【题型】填空题　【知识点】立体几何　【难度】easy
如图，某酒杯上半部分的形状为倒立的圆锥，杯深8cm，上口宽6cm，若以$30\mathrm{cm^3/s}$的匀速往杯中注水，当水深为4cm时，酒杯中水升高的瞬时变化率$v = \underline{\quad\quad\quad\quad} \mathrm{cm/s}$。

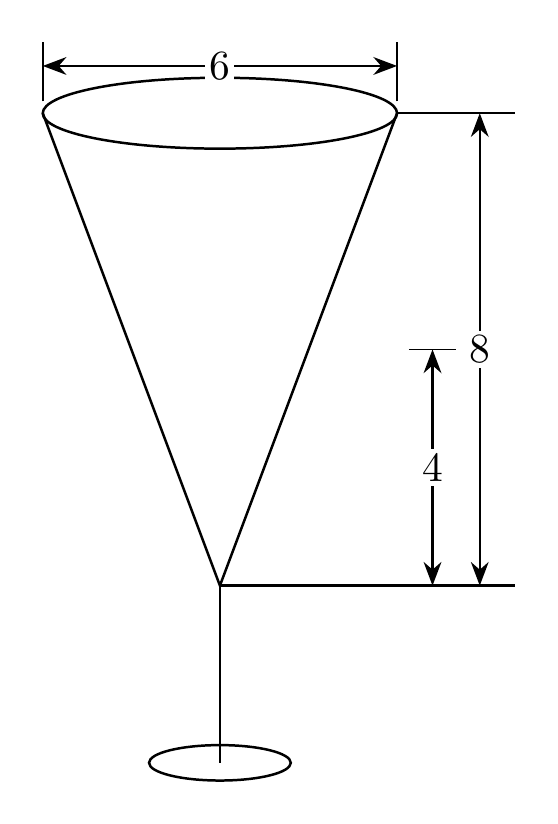
【解答】
【答案】$\boldsymbol{\dfrac{40}{3\pi}}$

【分析】由导数物理意义，结合变化的快慢与变化率及求导公式求解即可。

【解答】解：由题意，设$t$时刻水面高为$h$，水面圆半径为$r$，\\
则$\dfrac{r}{h} = \dfrac{3}{8}$，\\
即$r = \dfrac{3}{8}h$，

则此时水的体积为$\dfrac{1}{3} \times \pi \times r^2 \times h = \dfrac{3\pi}{64}h^3$，

又以$30\mathrm{cm^3/s}$的匀速往杯中注水，\\
则此时水的体积为$30t$，

即$30t = \dfrac{3\pi}{64}h^3$，

即$h = \left(\dfrac{640t}{\pi}\right)^{\frac{1}{3}}$，

即$h'(t) = \dfrac{1}{3} \times \left(\dfrac{640}{\pi}\right)^{\frac{1}{3}} t^{-\frac{2}{3}}$，

又当水深为4cm时，\\
即$h = 4$时，$t = \dfrac{\pi}{10}$，

则$h'\left(\dfrac{\pi}{10}\right) = \dfrac{1}{3} \times \left(\dfrac{640}{\pi}\right)^{\frac{1}{3}} \times \left(\dfrac{\pi}{10}\right)^{-\frac{2}{3}} = \dfrac{40}{3\pi}$，

即酒杯中水升高的瞬时变化率$v = \dfrac{40}{3\pi} \mathrm{cm/s}$。

故答案为：$\dfrac{40}{3\pi}$。